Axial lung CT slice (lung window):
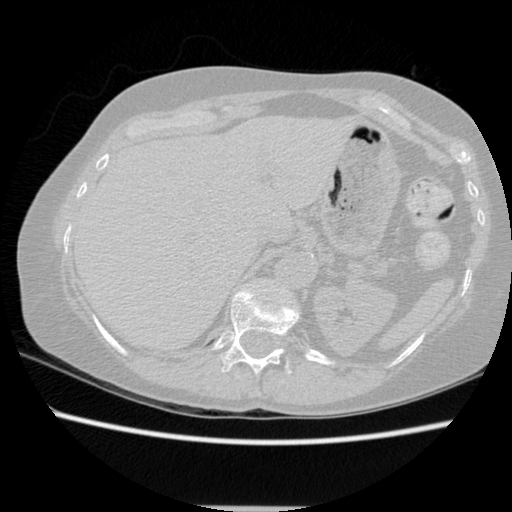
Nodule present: no